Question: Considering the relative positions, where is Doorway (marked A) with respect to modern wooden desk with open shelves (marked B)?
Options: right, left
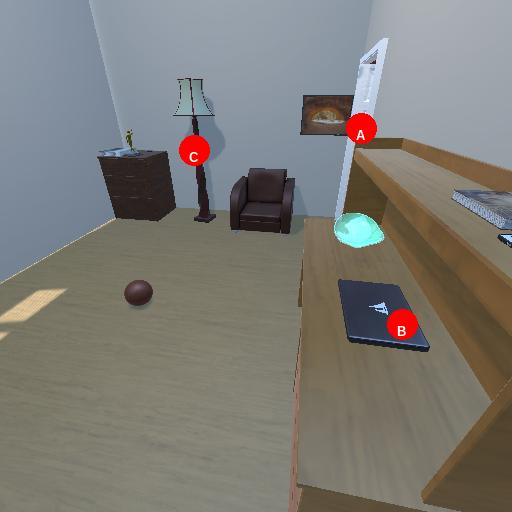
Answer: right